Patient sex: M
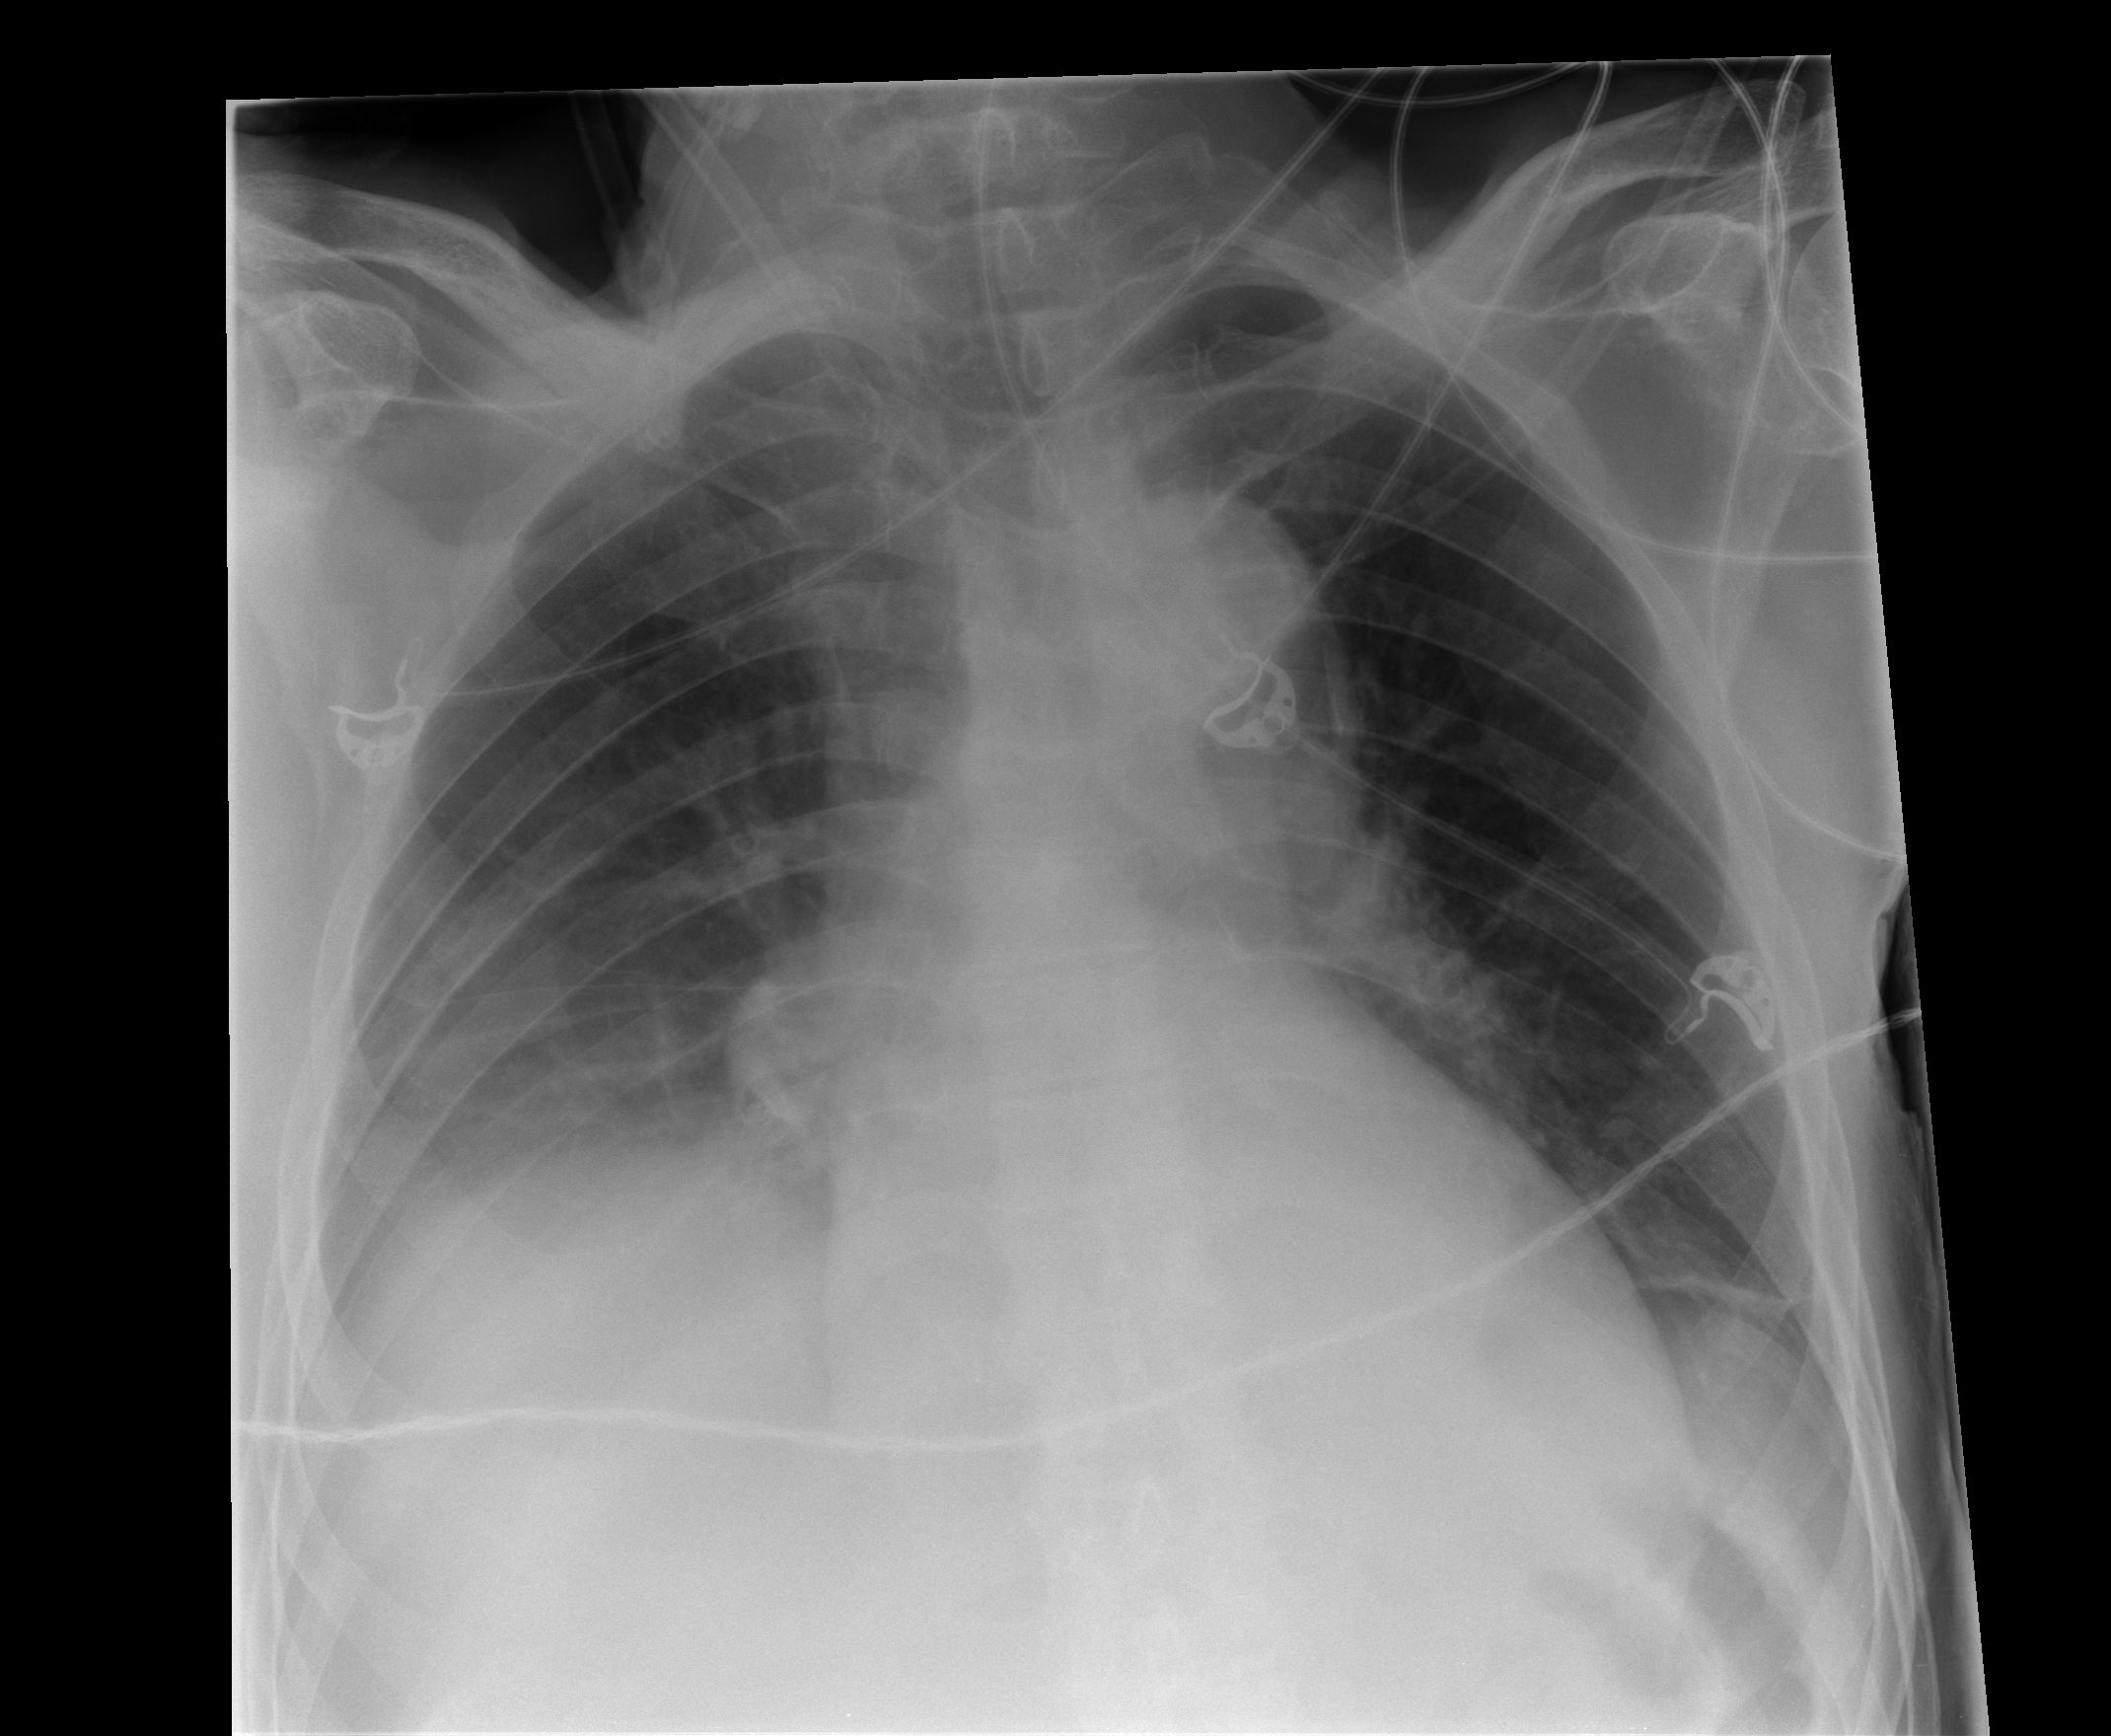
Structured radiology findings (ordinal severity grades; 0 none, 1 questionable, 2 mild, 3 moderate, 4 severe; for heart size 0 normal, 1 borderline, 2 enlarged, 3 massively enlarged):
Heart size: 2
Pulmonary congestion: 0
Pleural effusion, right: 2
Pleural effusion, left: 1
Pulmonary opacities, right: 0
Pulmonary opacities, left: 0
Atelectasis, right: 2
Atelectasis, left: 1